Interaction volume radius: 10 \u00c5
Interaction volume height: 10 \u00c5
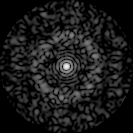
Disorder parameter: 0.8275